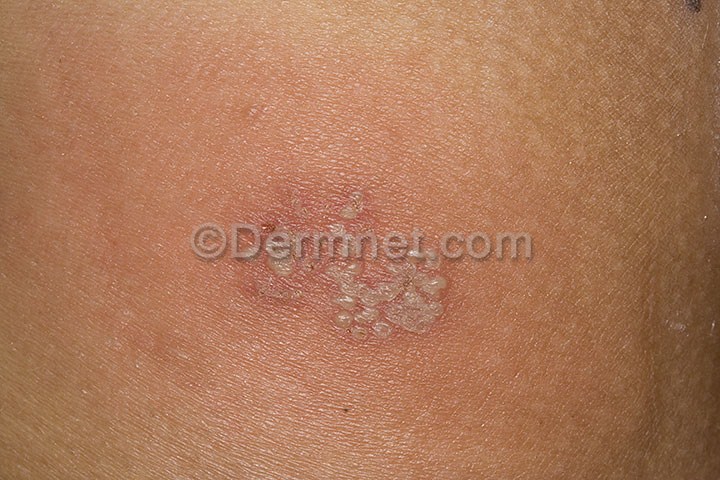
Disease: Warts Molluscum and other Viral Infections